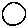
Label: circle